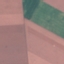
Land use / land cover class: AnnualCrop